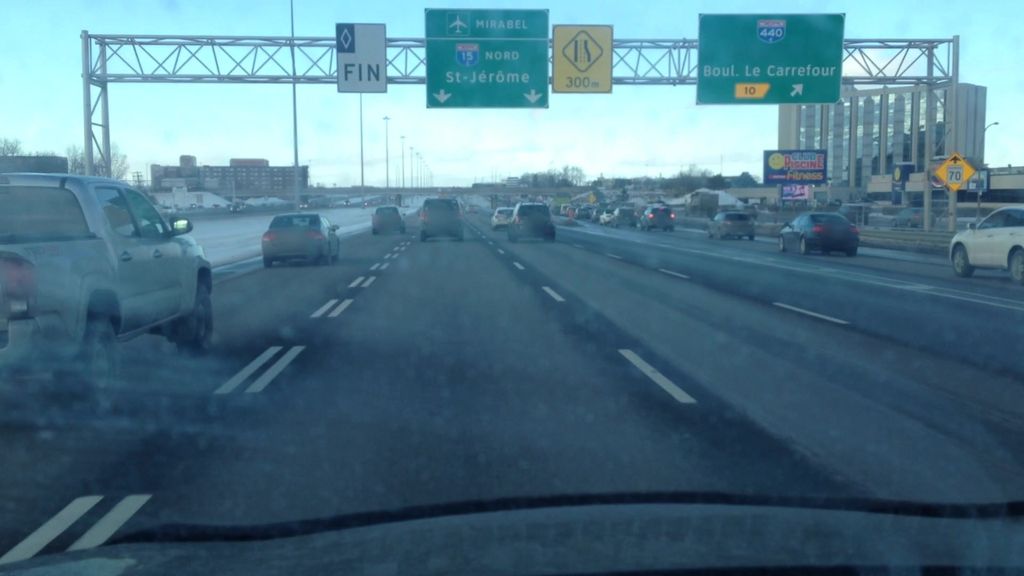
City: montreal